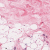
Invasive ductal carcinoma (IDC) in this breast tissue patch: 0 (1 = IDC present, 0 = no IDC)